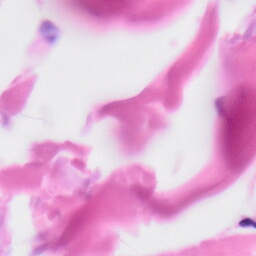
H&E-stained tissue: Skin